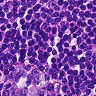
Metastatic tissue present: no